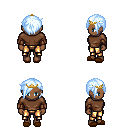
a pixel art fantasy rpg character, female body template, human, dark skin, brown long-sleeve shirt, gold greaves, white cyan pixie cut hairstyle, gold tiara, cloth bracers, brown slippers, four views (front, back, left, right), 2x2 character sprite sheet, small pixel art, hard edges, no anti-aliasing